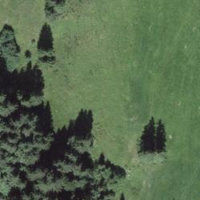
EUNIS habitat code: 26
Species observed at this site:
Sambucus racemosa